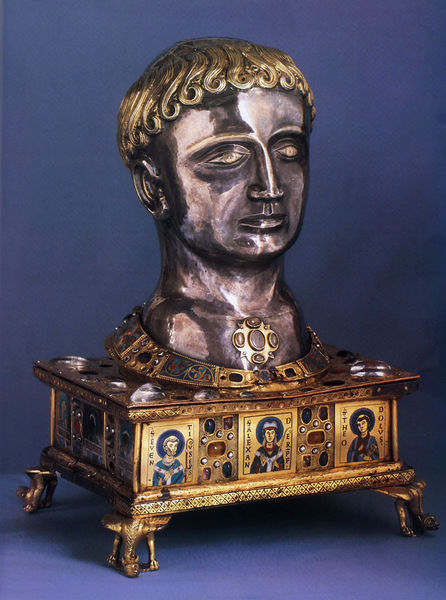
Titel: Alexanderreliquiar
Institution: Brüssel, Musées Royaux d’Art et d’Histoire
Schlagwörter: adler, blau, kopf, mann, frankreich, frisur, nase, schwarz, augen, gesicht, haupt, kragen, silber, steine, gold, haare, brosche, edelsteine, locken, renaissance, beine, deutschland, schrift, kette, füsse, büste, glanz, metall, bronze, foto, truhe, kasten, mittelalter, heilige, email, schrein, kästchen, reliquie, schmick, drachen, elefanten, köln, ikonen, apostel, reliquiar, emaille, flüße, achat, limoges, kopfreliquiar, reliqientruhe, reliqiuen, ikonogafie, emailsilber, kasten füsse